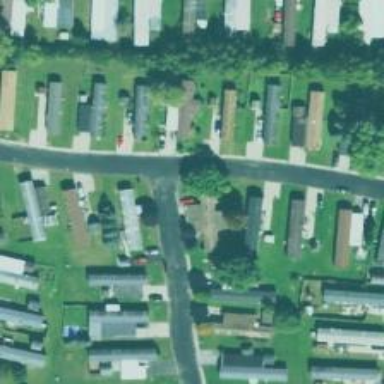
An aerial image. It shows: Residential road.